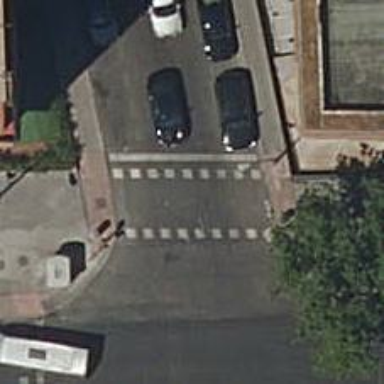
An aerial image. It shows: Road with traffic signals at the crossing.